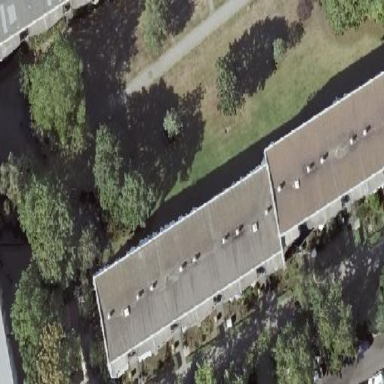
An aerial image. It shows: Building with apartments and flat roof.